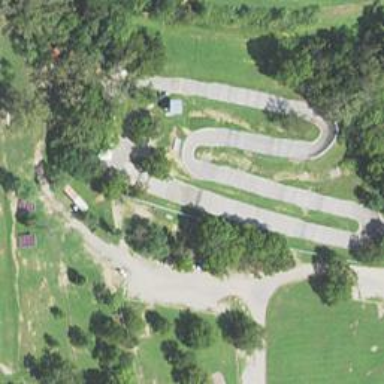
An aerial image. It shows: Cycling track located on leisure land.